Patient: sex M, age 65
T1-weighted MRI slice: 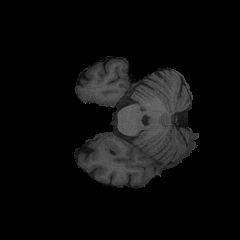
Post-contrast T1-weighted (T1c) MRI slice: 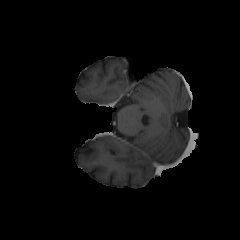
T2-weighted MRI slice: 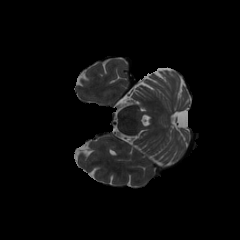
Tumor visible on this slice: no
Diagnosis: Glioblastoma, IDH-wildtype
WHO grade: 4